Interaction volume radius: 5 \u00c5
Interaction volume height: 10 \u00c5
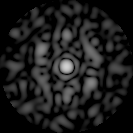
Disorder parameter: 0.8299